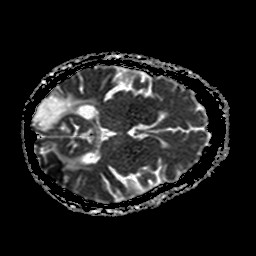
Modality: ADC
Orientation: axial
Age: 78
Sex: female
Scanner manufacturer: philips
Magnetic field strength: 1.5 T
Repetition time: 3.261 s
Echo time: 0.09411 s